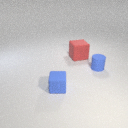
large red rubber cube behind small blue rubber cylinder